Field crop: maize
Growth stage: 2
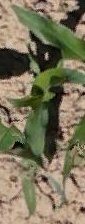
Species: maize